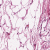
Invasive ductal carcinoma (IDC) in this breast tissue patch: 0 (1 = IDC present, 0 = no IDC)